Question: When I'm trying to create a new Liferay Project (File > New > Liferay Plugin Project) I'm getting this error from Eclipse:

My configurations are:
- - - -
And I also tried shortcut button which is on the Eclipse toolbar but didn't work either.
I followed <URL> to set up Liferay on my local system.
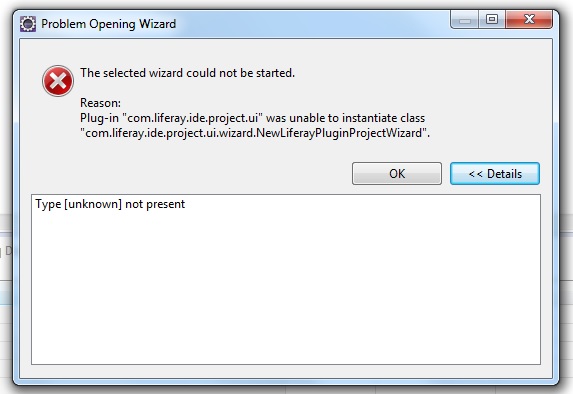
Answer: This sounds very much like a problem with your Liferay-IDE setup. I've not seen it and you might want to either update it (through your standard eclipse plugin update mechanism) or if you don't want to do this on the currently (otherwise) working installation, just download&install a separate version of Liferay IDE.
Eclipse and Liferay-IDE work just fine with any number of parallel installations - you just unzip to a different location and start that version. Preferably you should point to a new workspace (not to the old one) and create a Liferay server as well as a plugin there.
It might be overly complex to consider "reinstallation" when it's just a missing component in your installation, but as a remote recommendation it's probably easier than to debug your installation from here to figure out what's actually missing and where to get it from.